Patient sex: M
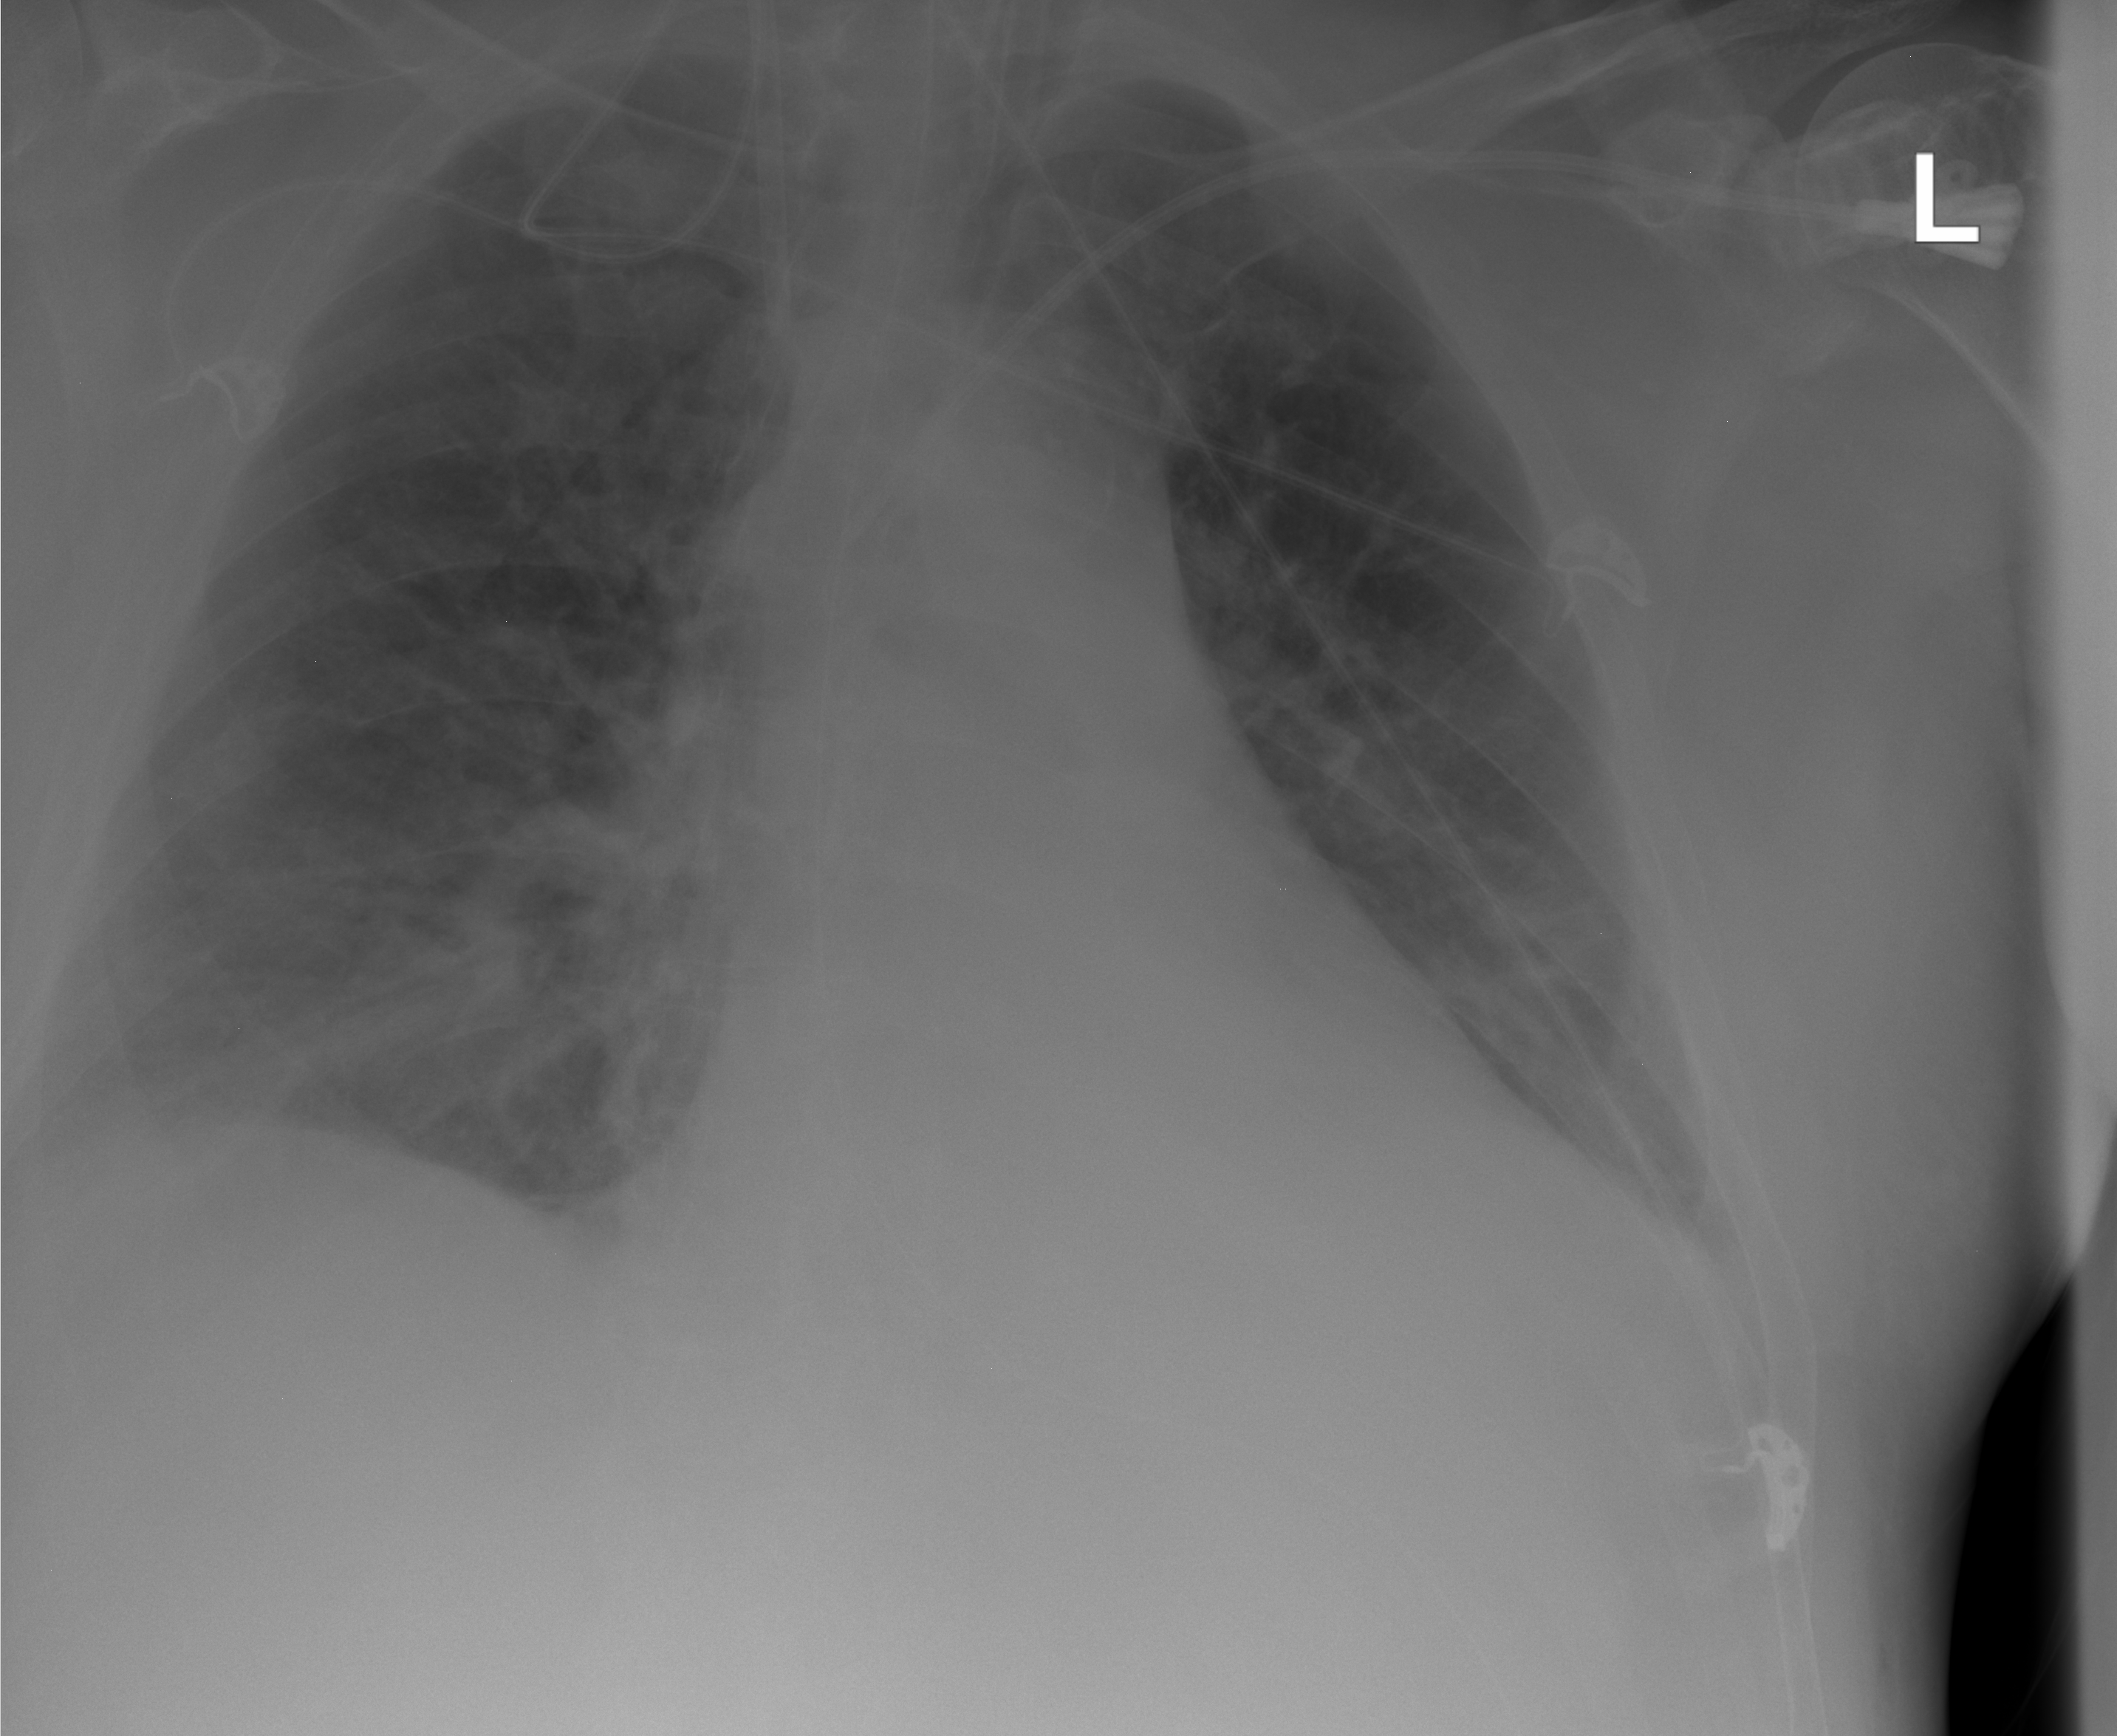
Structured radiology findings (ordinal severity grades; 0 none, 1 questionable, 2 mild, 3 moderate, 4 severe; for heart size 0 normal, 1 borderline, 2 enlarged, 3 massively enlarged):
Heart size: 1
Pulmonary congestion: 0
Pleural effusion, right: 2
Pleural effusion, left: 2
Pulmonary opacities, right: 2
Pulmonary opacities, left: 0
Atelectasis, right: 1
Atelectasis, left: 2